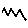
Label: zigzag